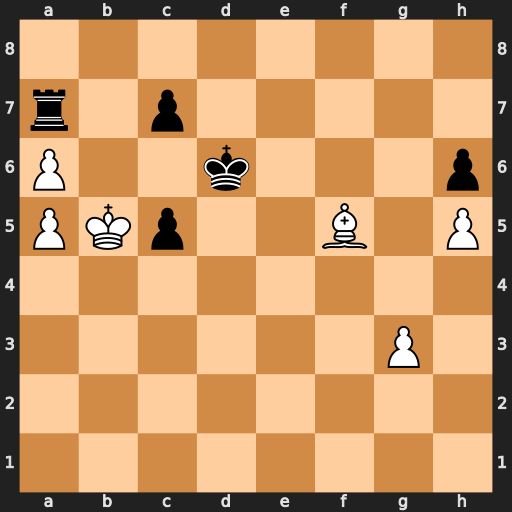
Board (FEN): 8/r1p5/P2k3p/PKp2B1P/8/6P1/8/8
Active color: w
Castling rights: -
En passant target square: -
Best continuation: Bc8 Kd5 Bb7+ Kd4 g4 c4 g5 c3 gxh6 Kd3 h7